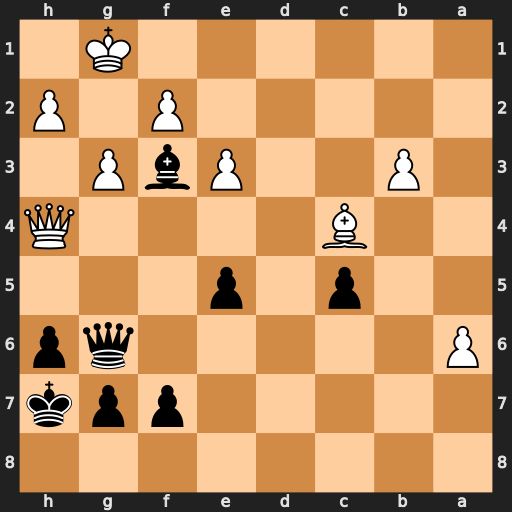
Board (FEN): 8/5ppk/P5qp/2p1p3/2B4Q/1P2PbP1/5P1P/6K1
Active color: b
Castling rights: -
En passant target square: -
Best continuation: Qb1+ Bf1 Be2 Qh3 Bxa6